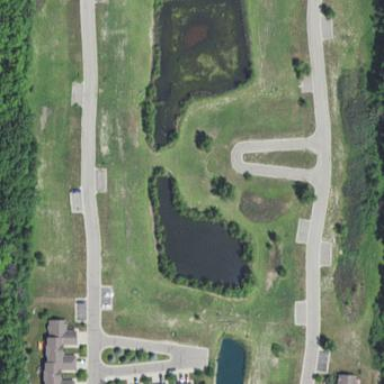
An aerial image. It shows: Picturesque pond located within basin area.